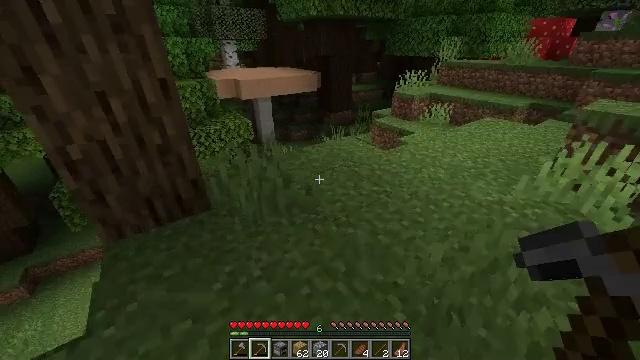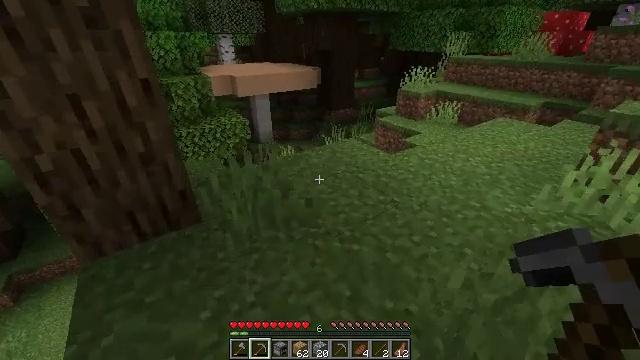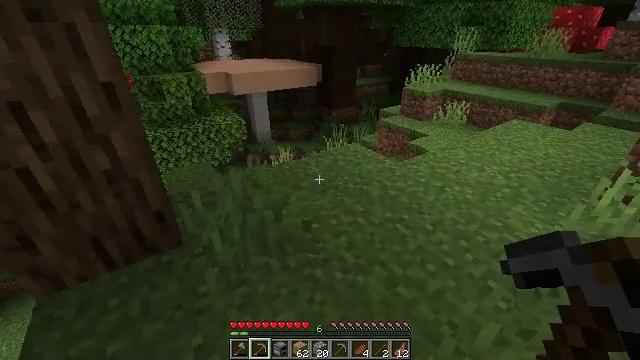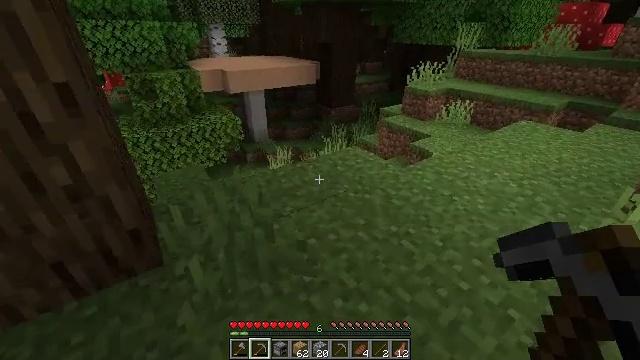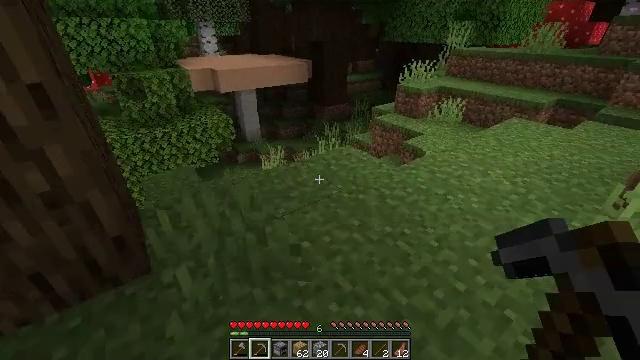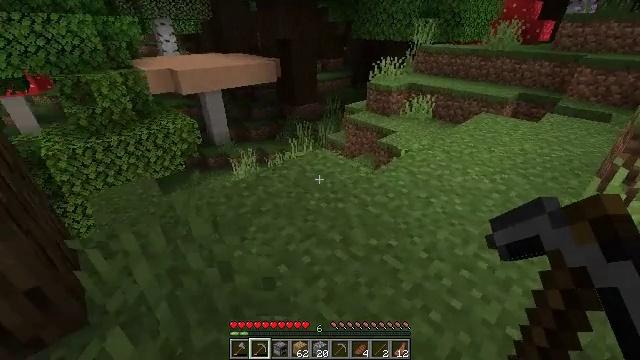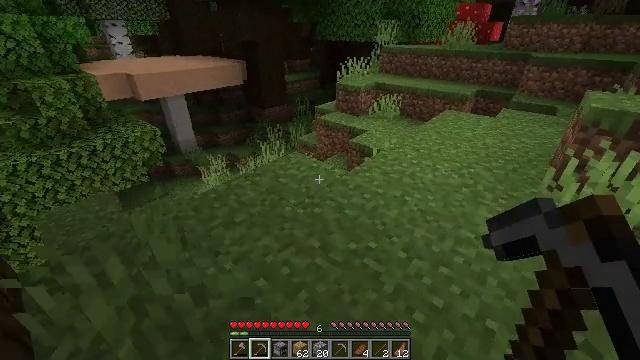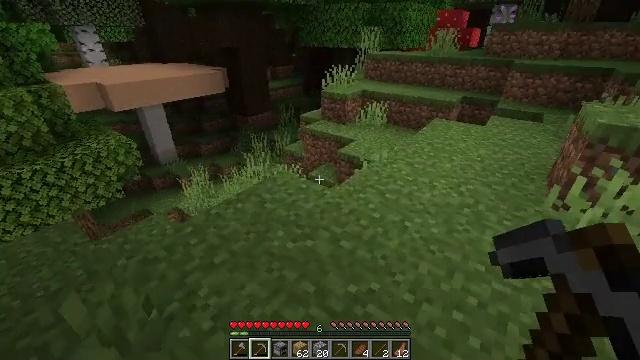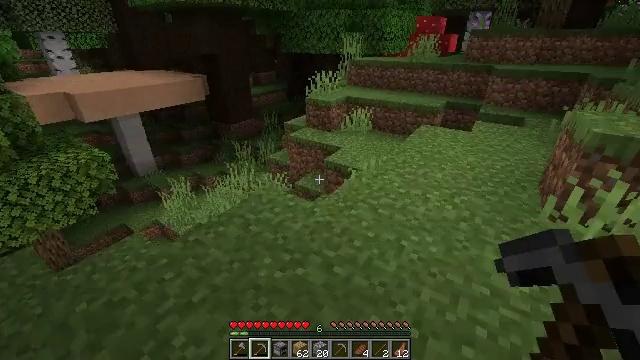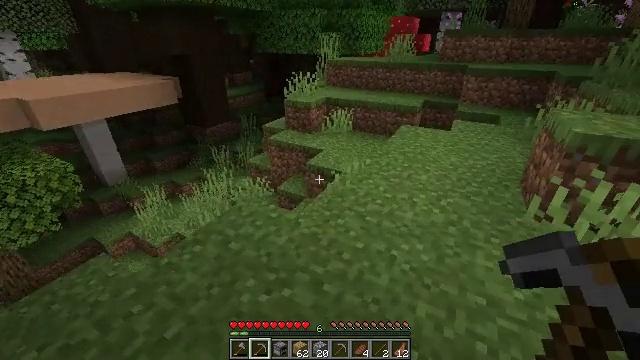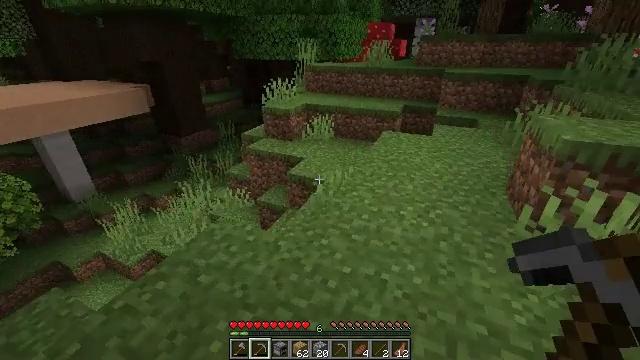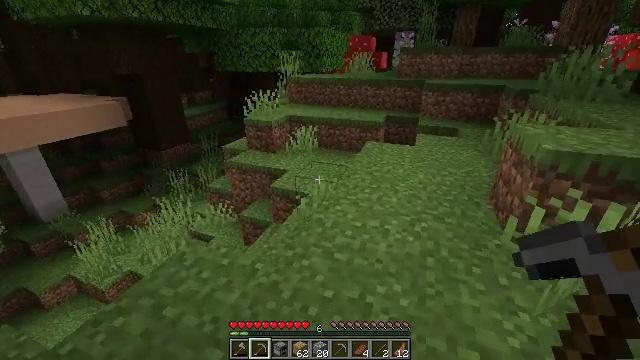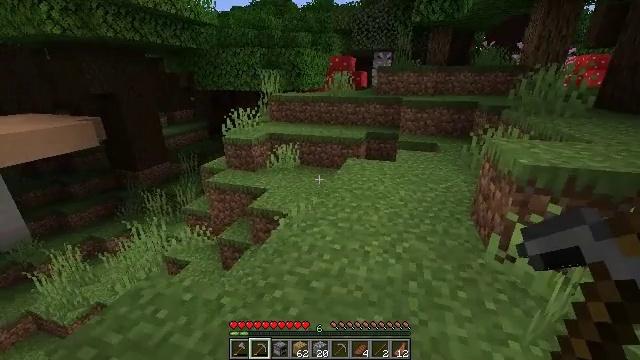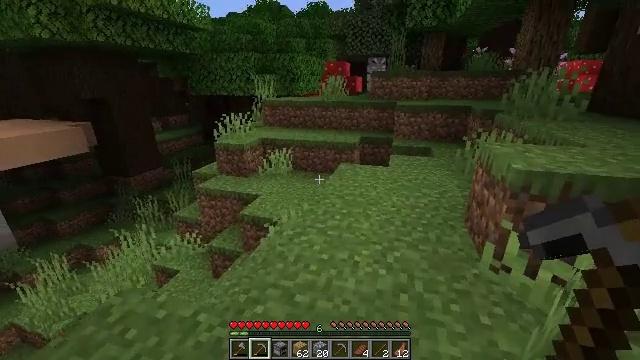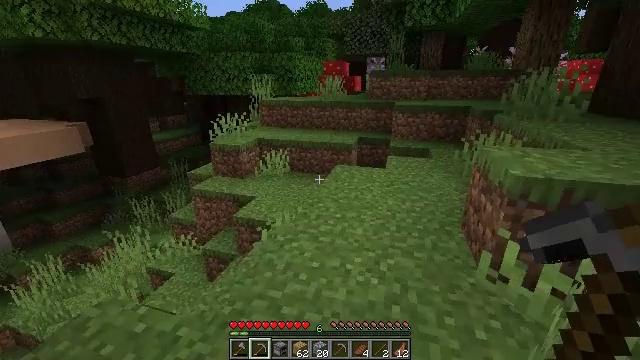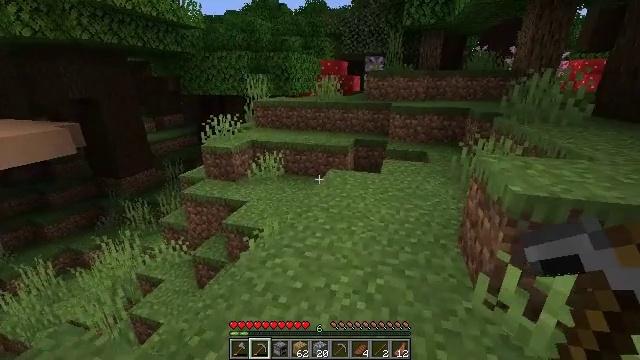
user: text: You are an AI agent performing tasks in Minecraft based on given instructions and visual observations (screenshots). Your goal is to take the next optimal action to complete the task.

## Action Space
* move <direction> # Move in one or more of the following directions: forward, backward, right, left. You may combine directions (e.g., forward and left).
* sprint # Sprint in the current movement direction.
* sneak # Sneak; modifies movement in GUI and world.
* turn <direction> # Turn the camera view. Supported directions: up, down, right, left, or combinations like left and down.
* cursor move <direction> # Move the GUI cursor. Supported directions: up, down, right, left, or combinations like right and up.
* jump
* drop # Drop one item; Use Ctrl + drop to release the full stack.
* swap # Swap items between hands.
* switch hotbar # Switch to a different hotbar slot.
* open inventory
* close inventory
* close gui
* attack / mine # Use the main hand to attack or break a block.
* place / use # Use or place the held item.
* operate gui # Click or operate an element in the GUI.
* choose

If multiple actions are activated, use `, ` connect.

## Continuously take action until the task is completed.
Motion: motion action
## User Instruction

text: Mine the dead bush in the desert.
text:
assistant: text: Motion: move forward
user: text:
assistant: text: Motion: move forward
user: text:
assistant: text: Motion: move forward
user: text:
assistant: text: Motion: move forward, turn right
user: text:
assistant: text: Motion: move forward, turn right
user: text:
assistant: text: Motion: move forward, turn right
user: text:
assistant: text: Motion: move forward, turn right and up
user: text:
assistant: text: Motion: move forward, turn right and up
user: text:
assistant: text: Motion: move forward, turn right
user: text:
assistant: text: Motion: move forward and move right, turn right
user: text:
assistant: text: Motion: move forward and move right, turn right and up
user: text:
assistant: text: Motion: move forward and move right, turn right and up
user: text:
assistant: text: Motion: move forward and move right, turn up
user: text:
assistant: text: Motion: move forward and move right
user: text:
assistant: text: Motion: move forward
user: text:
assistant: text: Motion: move forward
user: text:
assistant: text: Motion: move forward
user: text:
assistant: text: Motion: move forward and move right
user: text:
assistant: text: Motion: move forward and move right
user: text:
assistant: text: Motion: move forward and move right
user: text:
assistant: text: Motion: move forward and move right
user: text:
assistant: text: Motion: move forward and move right
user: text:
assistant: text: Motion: move forward
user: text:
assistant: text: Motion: move forward
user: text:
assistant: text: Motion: move forward
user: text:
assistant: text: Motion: move forward, turn left
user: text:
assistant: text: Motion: move forward and move right, turn left
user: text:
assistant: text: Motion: move forward and move right, turn left
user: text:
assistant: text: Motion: move forward and move right, turn left
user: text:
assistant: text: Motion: move forward, turn left